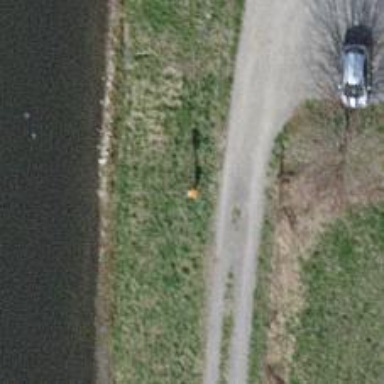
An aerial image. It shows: View of pole with roofed pipeline marker.